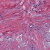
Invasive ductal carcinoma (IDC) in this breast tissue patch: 0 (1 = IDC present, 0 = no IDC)